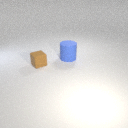
large blue rubber cylinder to the right of small brown rubber cube